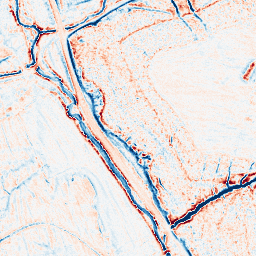
Category: classical
Decomposition family: gaussian_anisotropic
Decomposition parameters: sigma_x: 2
sigma_y: 2
Upsampling method: bspline
Upsampling parameters: scale: 4
Upsampling scale: 4